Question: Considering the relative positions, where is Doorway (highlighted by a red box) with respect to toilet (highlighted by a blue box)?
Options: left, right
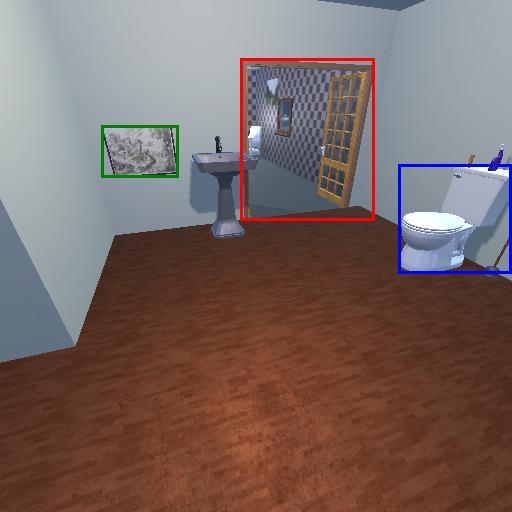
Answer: left